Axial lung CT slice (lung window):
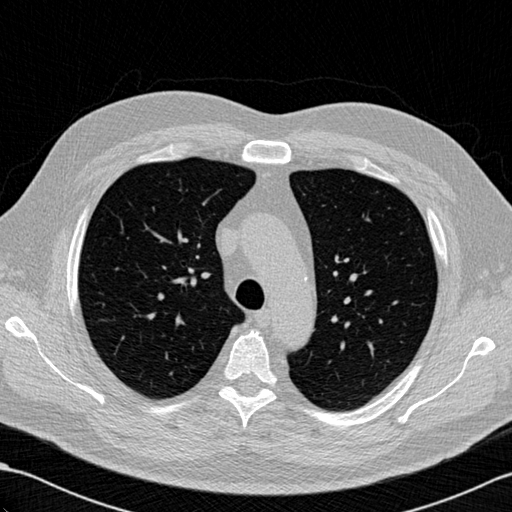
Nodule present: no